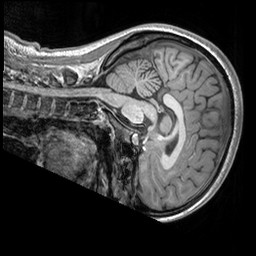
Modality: T1w
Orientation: sagittal
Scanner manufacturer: siemens
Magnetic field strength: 3 T
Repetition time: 2.53 s
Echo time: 0.00298 s